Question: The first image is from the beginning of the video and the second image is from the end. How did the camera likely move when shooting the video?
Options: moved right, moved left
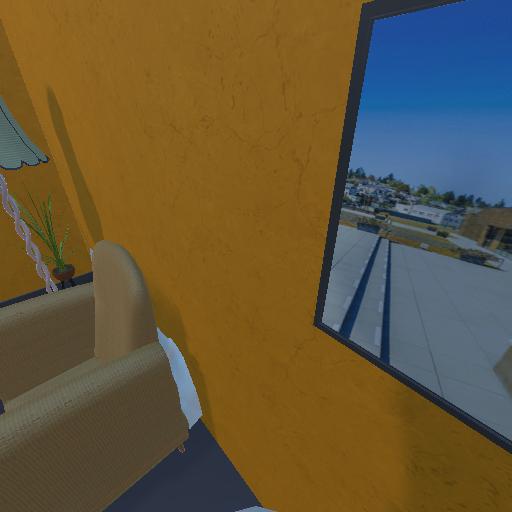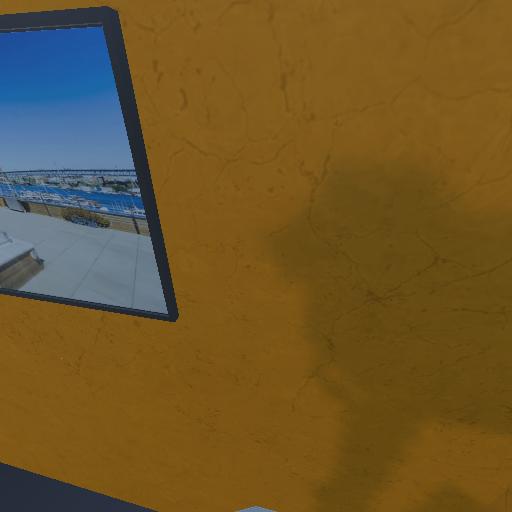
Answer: moved right